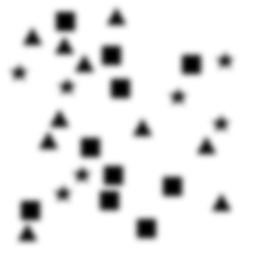
Squares: 10
Triangles: 10
Stars: 7
Total shapes: 27